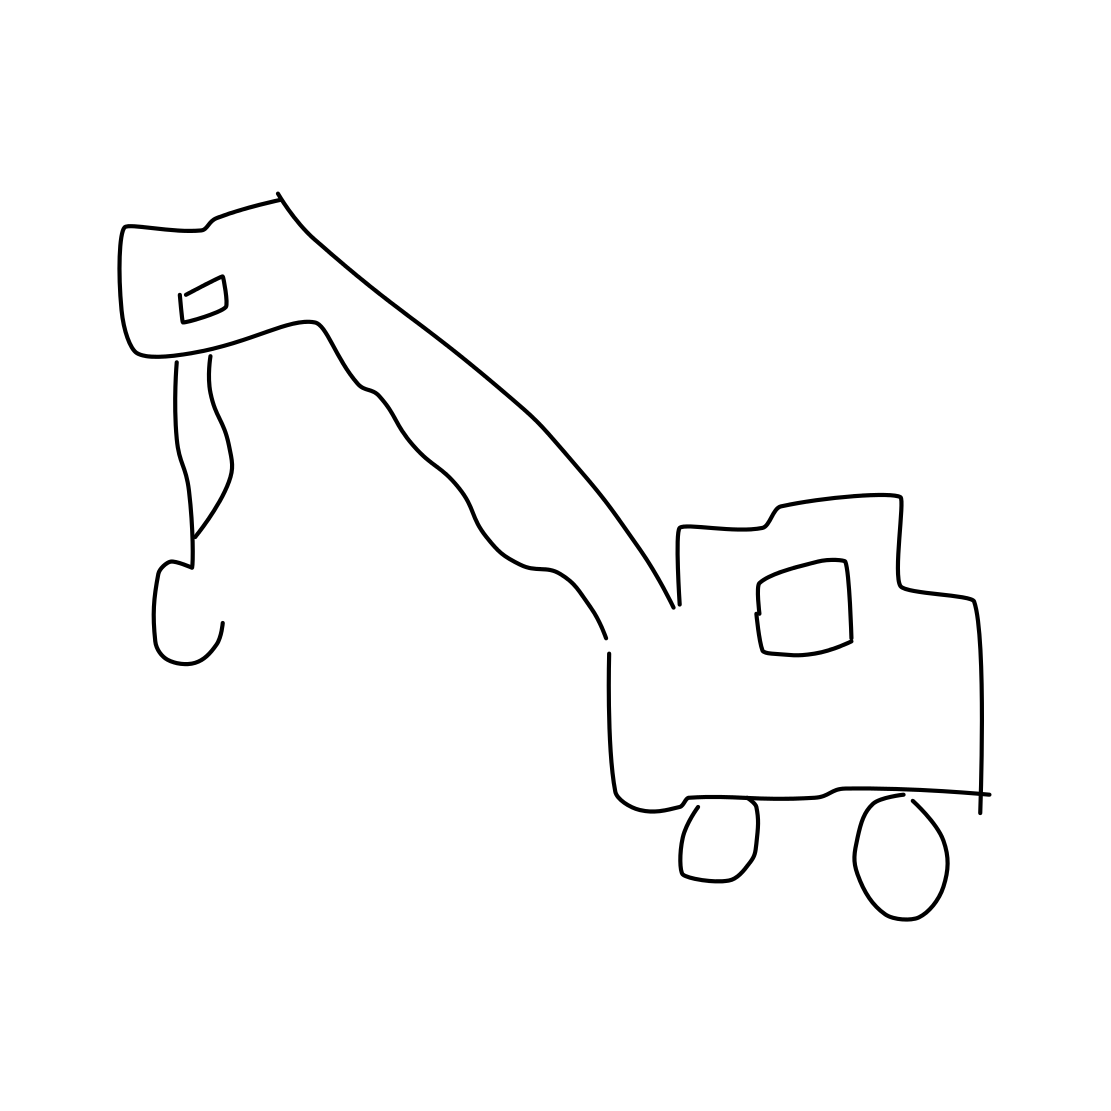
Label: crane (machine)